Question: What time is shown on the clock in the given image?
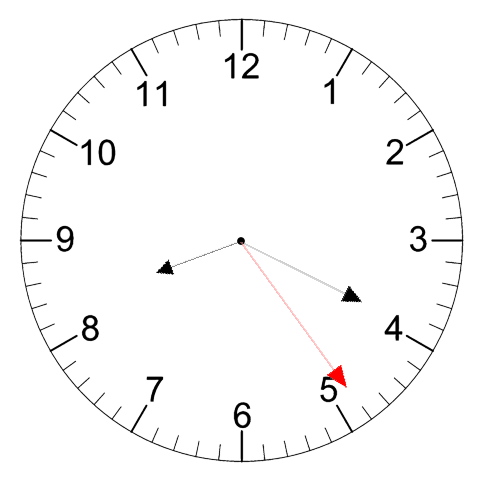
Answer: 08:19:24